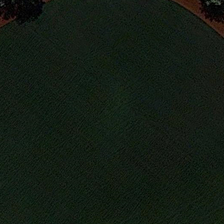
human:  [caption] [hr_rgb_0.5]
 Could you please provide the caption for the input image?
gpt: several green trees are near a piece of green meadow .

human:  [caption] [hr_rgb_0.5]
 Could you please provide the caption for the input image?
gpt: several green trees are near a piece of green meadow .

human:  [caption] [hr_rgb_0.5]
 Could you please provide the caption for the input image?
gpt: several green trees are near a piece of green meadow .

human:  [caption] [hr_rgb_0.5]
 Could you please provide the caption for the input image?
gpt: several green trees are near a piece of green meadow .

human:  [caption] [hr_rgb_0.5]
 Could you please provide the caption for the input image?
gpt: several green trees are near a piece of green meadow .